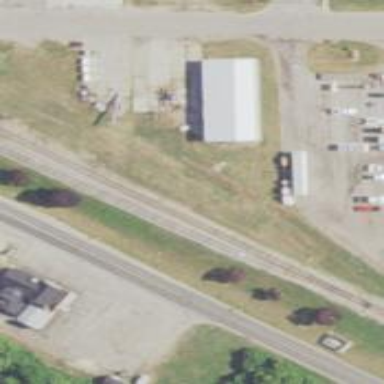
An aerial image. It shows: Railway siding with rails.